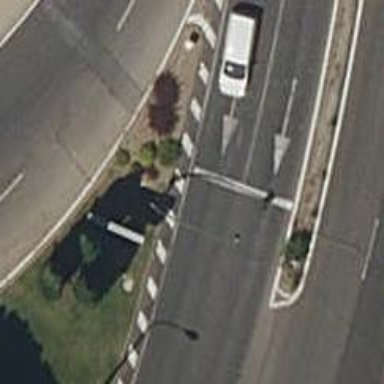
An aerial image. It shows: Road with traffic signals.